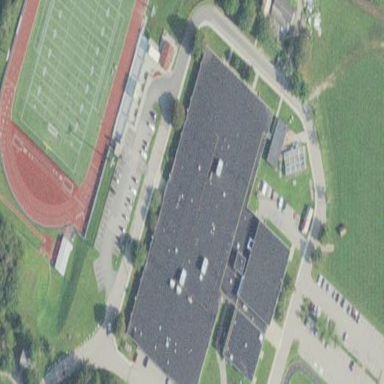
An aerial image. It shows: School building or complex.